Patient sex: M
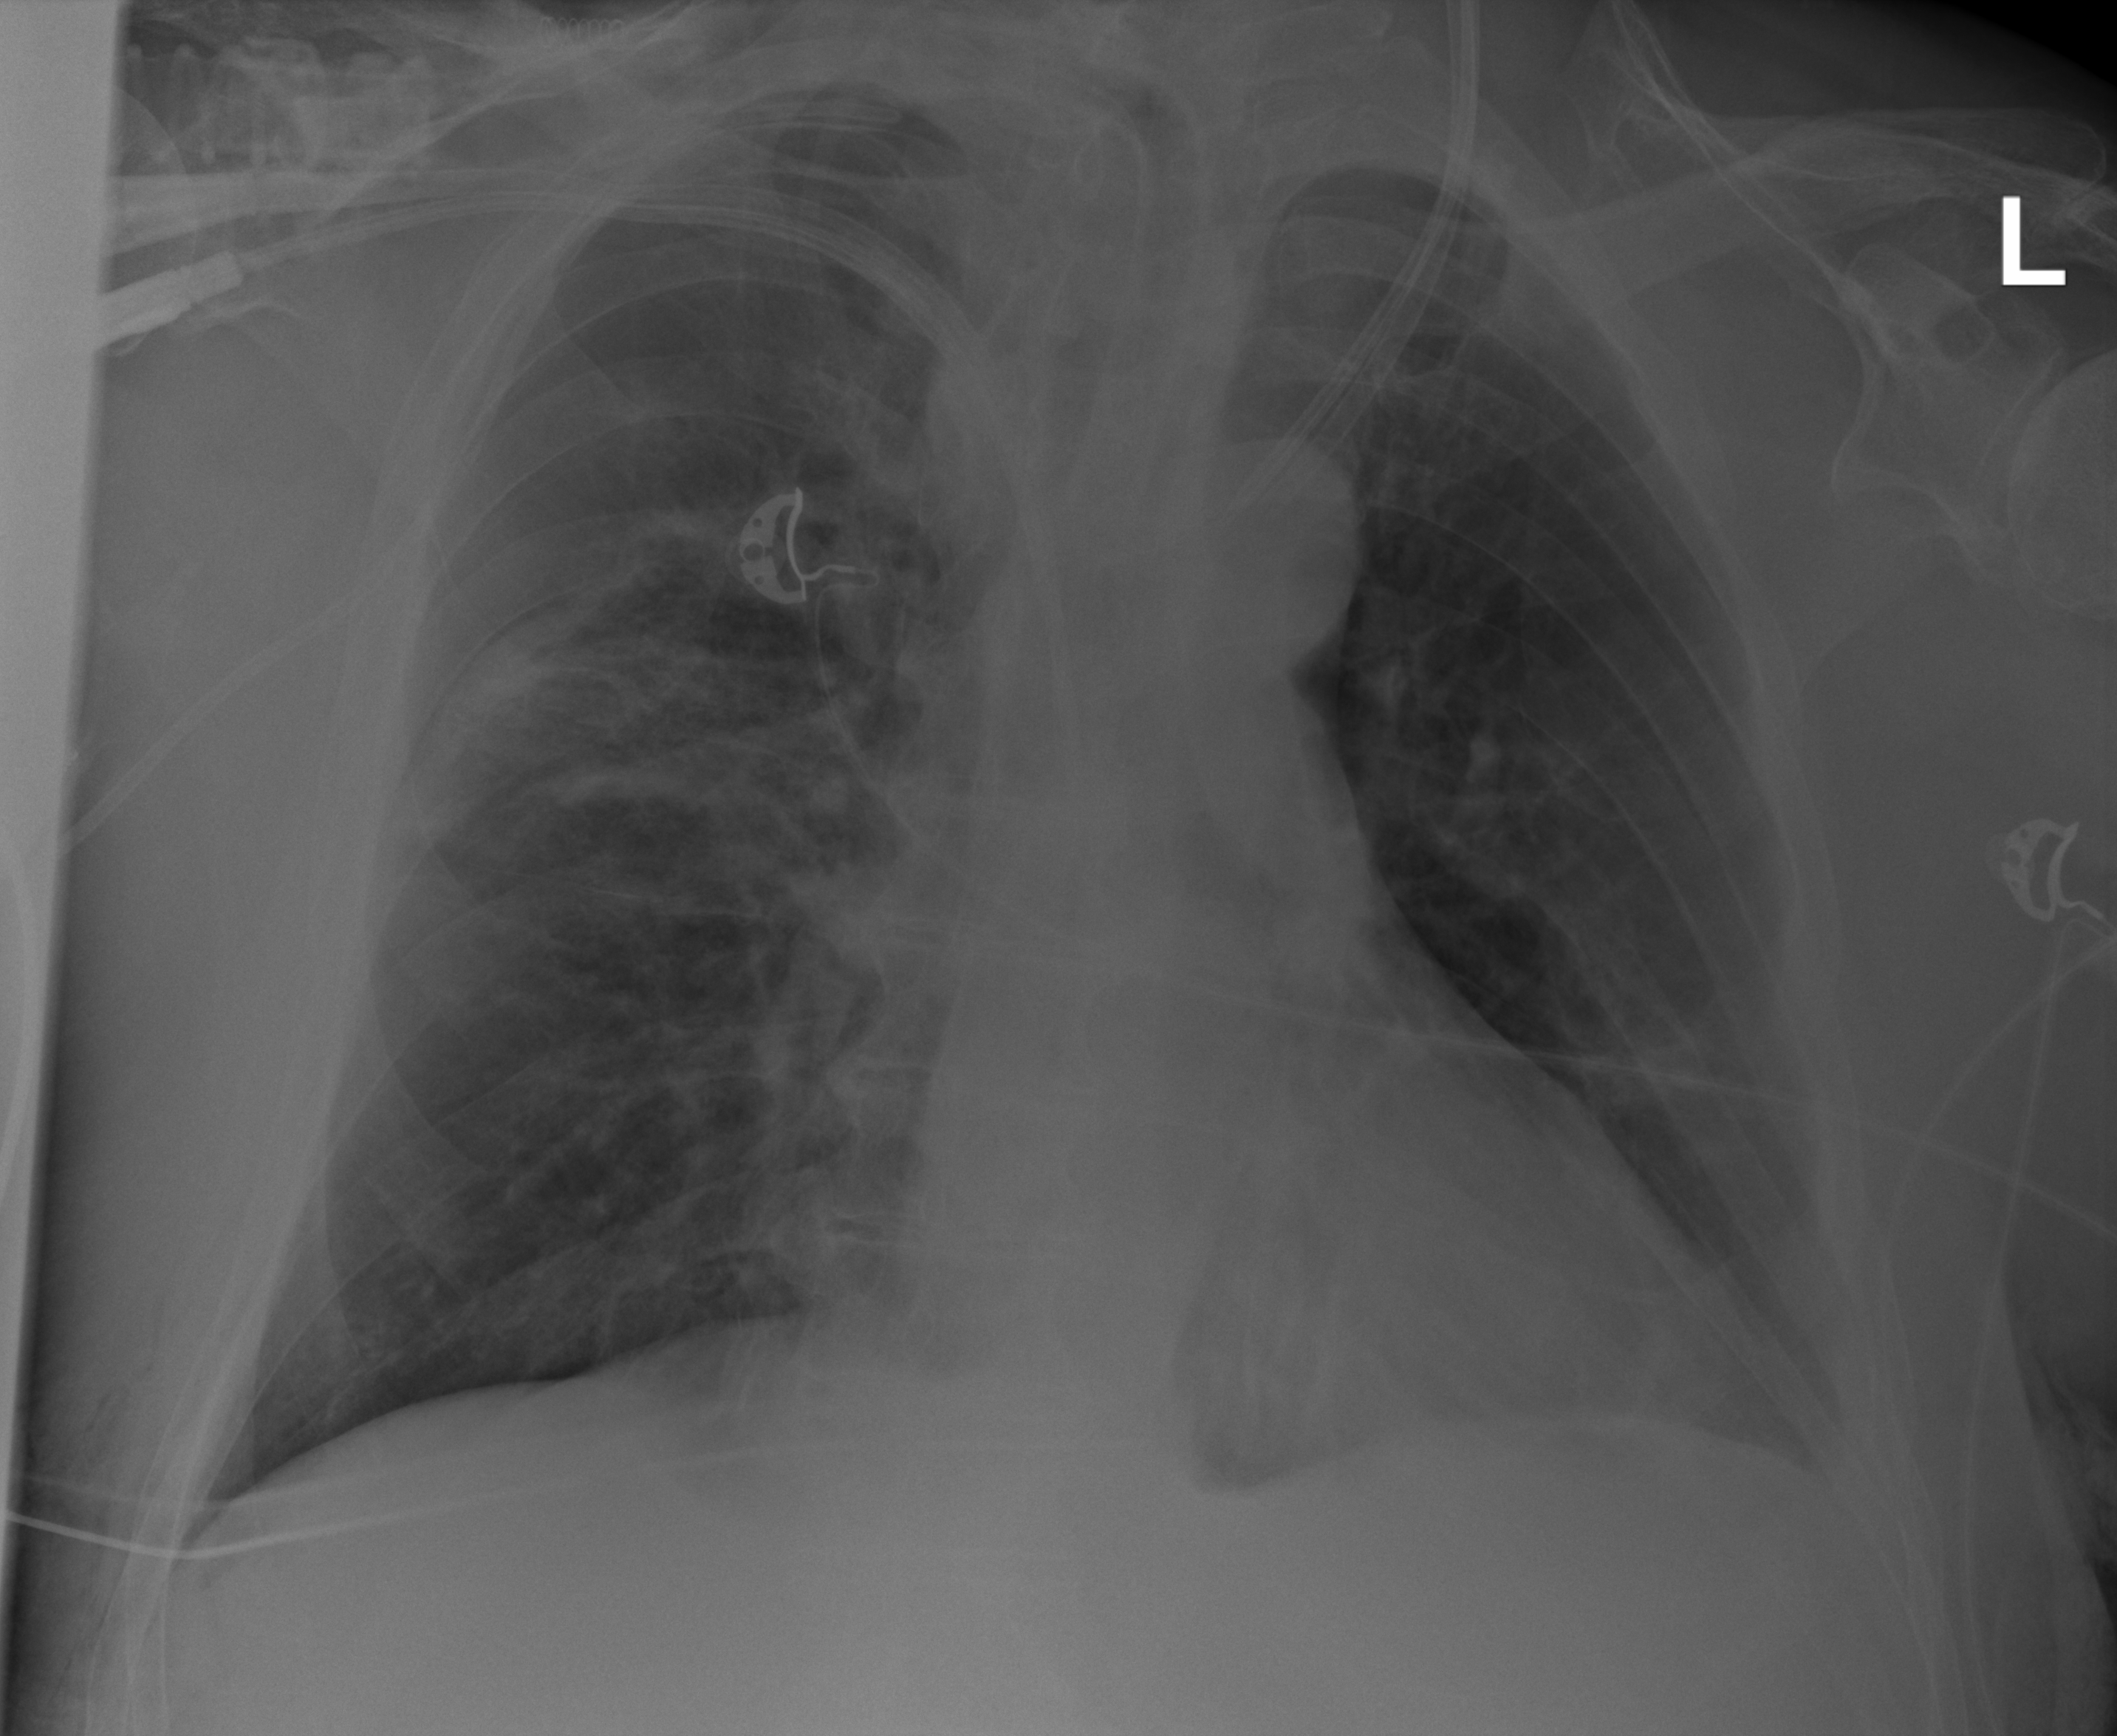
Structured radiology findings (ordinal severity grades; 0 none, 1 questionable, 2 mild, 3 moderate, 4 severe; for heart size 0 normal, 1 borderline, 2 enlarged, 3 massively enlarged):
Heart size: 0
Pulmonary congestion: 2
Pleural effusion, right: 0
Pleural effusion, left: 2
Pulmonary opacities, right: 3
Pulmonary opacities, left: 2
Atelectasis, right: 3
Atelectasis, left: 2